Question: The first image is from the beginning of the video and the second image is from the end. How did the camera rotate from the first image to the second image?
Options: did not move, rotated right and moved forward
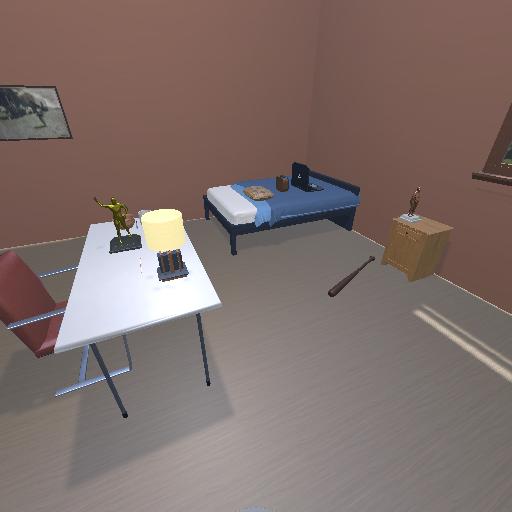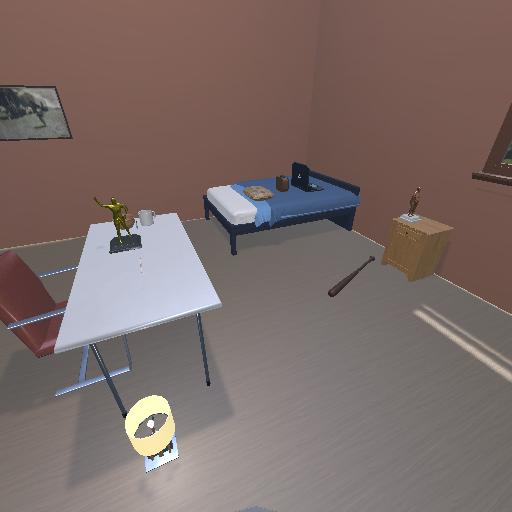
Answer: did not move